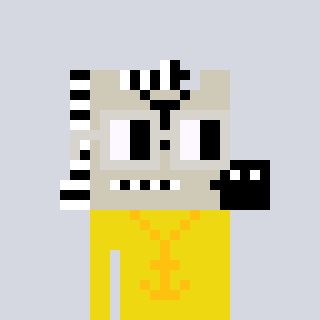
a pixel art character with square light gray glasses, a zebra-shaped head and a yellow-colored body on a cool background